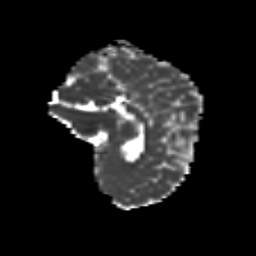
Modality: MD
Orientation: sagittal
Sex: female
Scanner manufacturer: siemens
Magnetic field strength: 3 T
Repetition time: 5 s
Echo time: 0.071 s